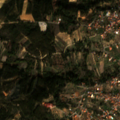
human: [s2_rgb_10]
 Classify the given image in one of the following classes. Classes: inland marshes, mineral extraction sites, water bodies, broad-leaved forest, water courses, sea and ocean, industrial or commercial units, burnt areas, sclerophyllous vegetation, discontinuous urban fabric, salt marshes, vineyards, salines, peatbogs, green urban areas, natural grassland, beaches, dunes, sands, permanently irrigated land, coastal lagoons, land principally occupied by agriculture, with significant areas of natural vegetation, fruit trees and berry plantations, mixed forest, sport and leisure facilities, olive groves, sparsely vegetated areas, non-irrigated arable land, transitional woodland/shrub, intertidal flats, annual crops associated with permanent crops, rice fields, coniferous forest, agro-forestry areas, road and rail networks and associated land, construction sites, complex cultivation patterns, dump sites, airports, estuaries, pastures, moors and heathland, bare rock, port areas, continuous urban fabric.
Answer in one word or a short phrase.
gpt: discontinuous urban fabric, non-irrigated arable land, olive groves, complex cultivation patterns, land principally occupied by agriculture, with significant areas of natural vegetation, broad-leaved forest